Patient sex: M
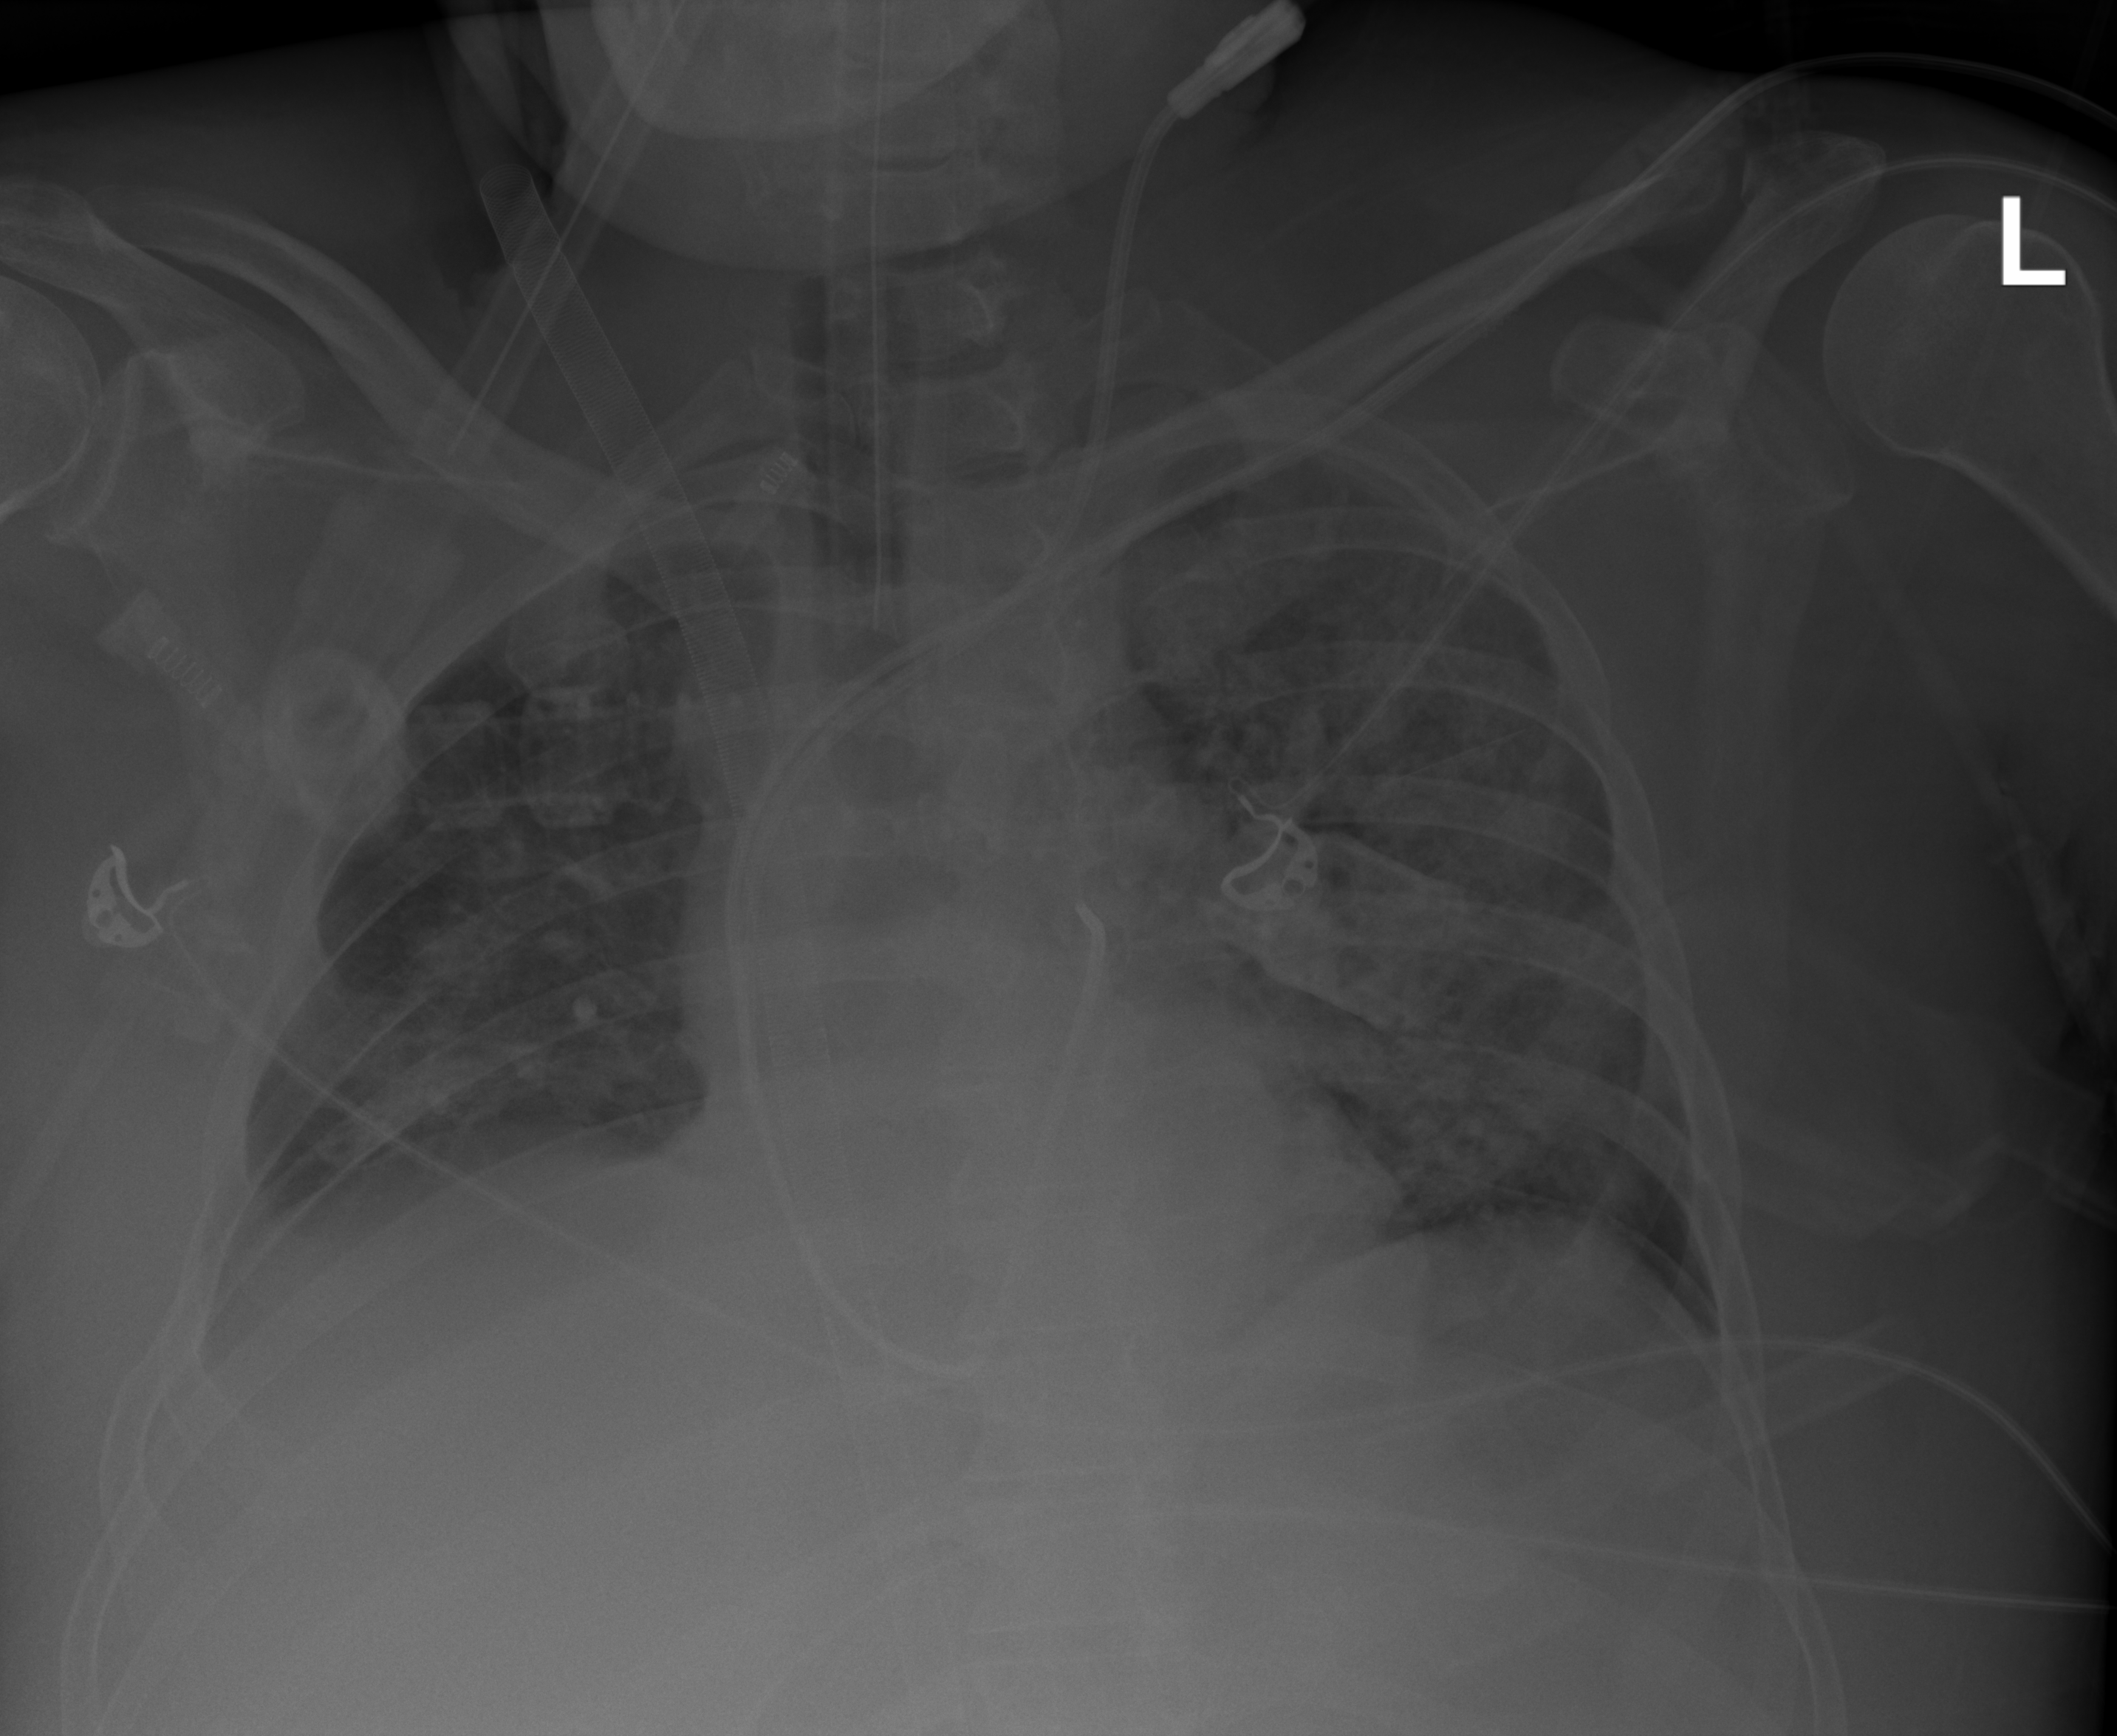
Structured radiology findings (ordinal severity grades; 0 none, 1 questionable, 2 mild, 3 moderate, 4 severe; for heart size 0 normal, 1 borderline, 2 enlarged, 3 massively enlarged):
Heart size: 1
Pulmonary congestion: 0
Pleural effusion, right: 2
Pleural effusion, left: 0
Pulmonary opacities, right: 2
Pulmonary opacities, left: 2
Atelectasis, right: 2
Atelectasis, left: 3